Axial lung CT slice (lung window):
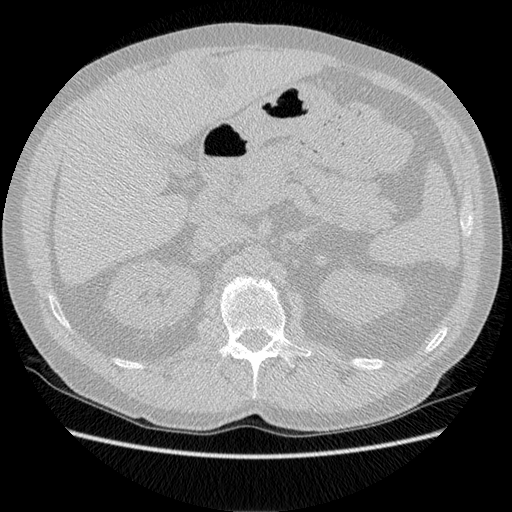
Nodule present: no